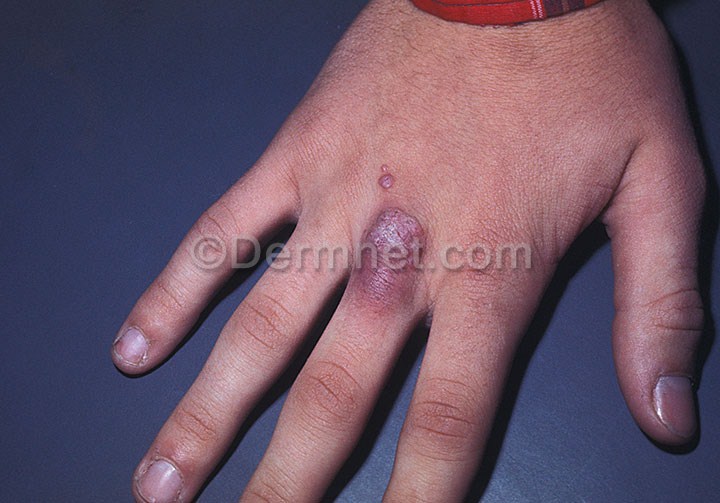
Disease: Cellulitis Impetigo and other Bacterial Infections